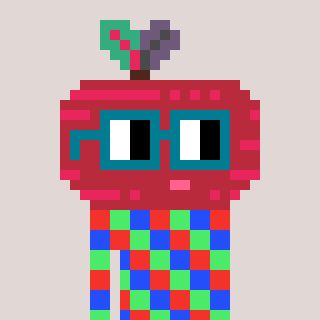
a pixel art character with square dark green glasses, a beet-shaped head and a grayscale-colored body on a warm background